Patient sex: M
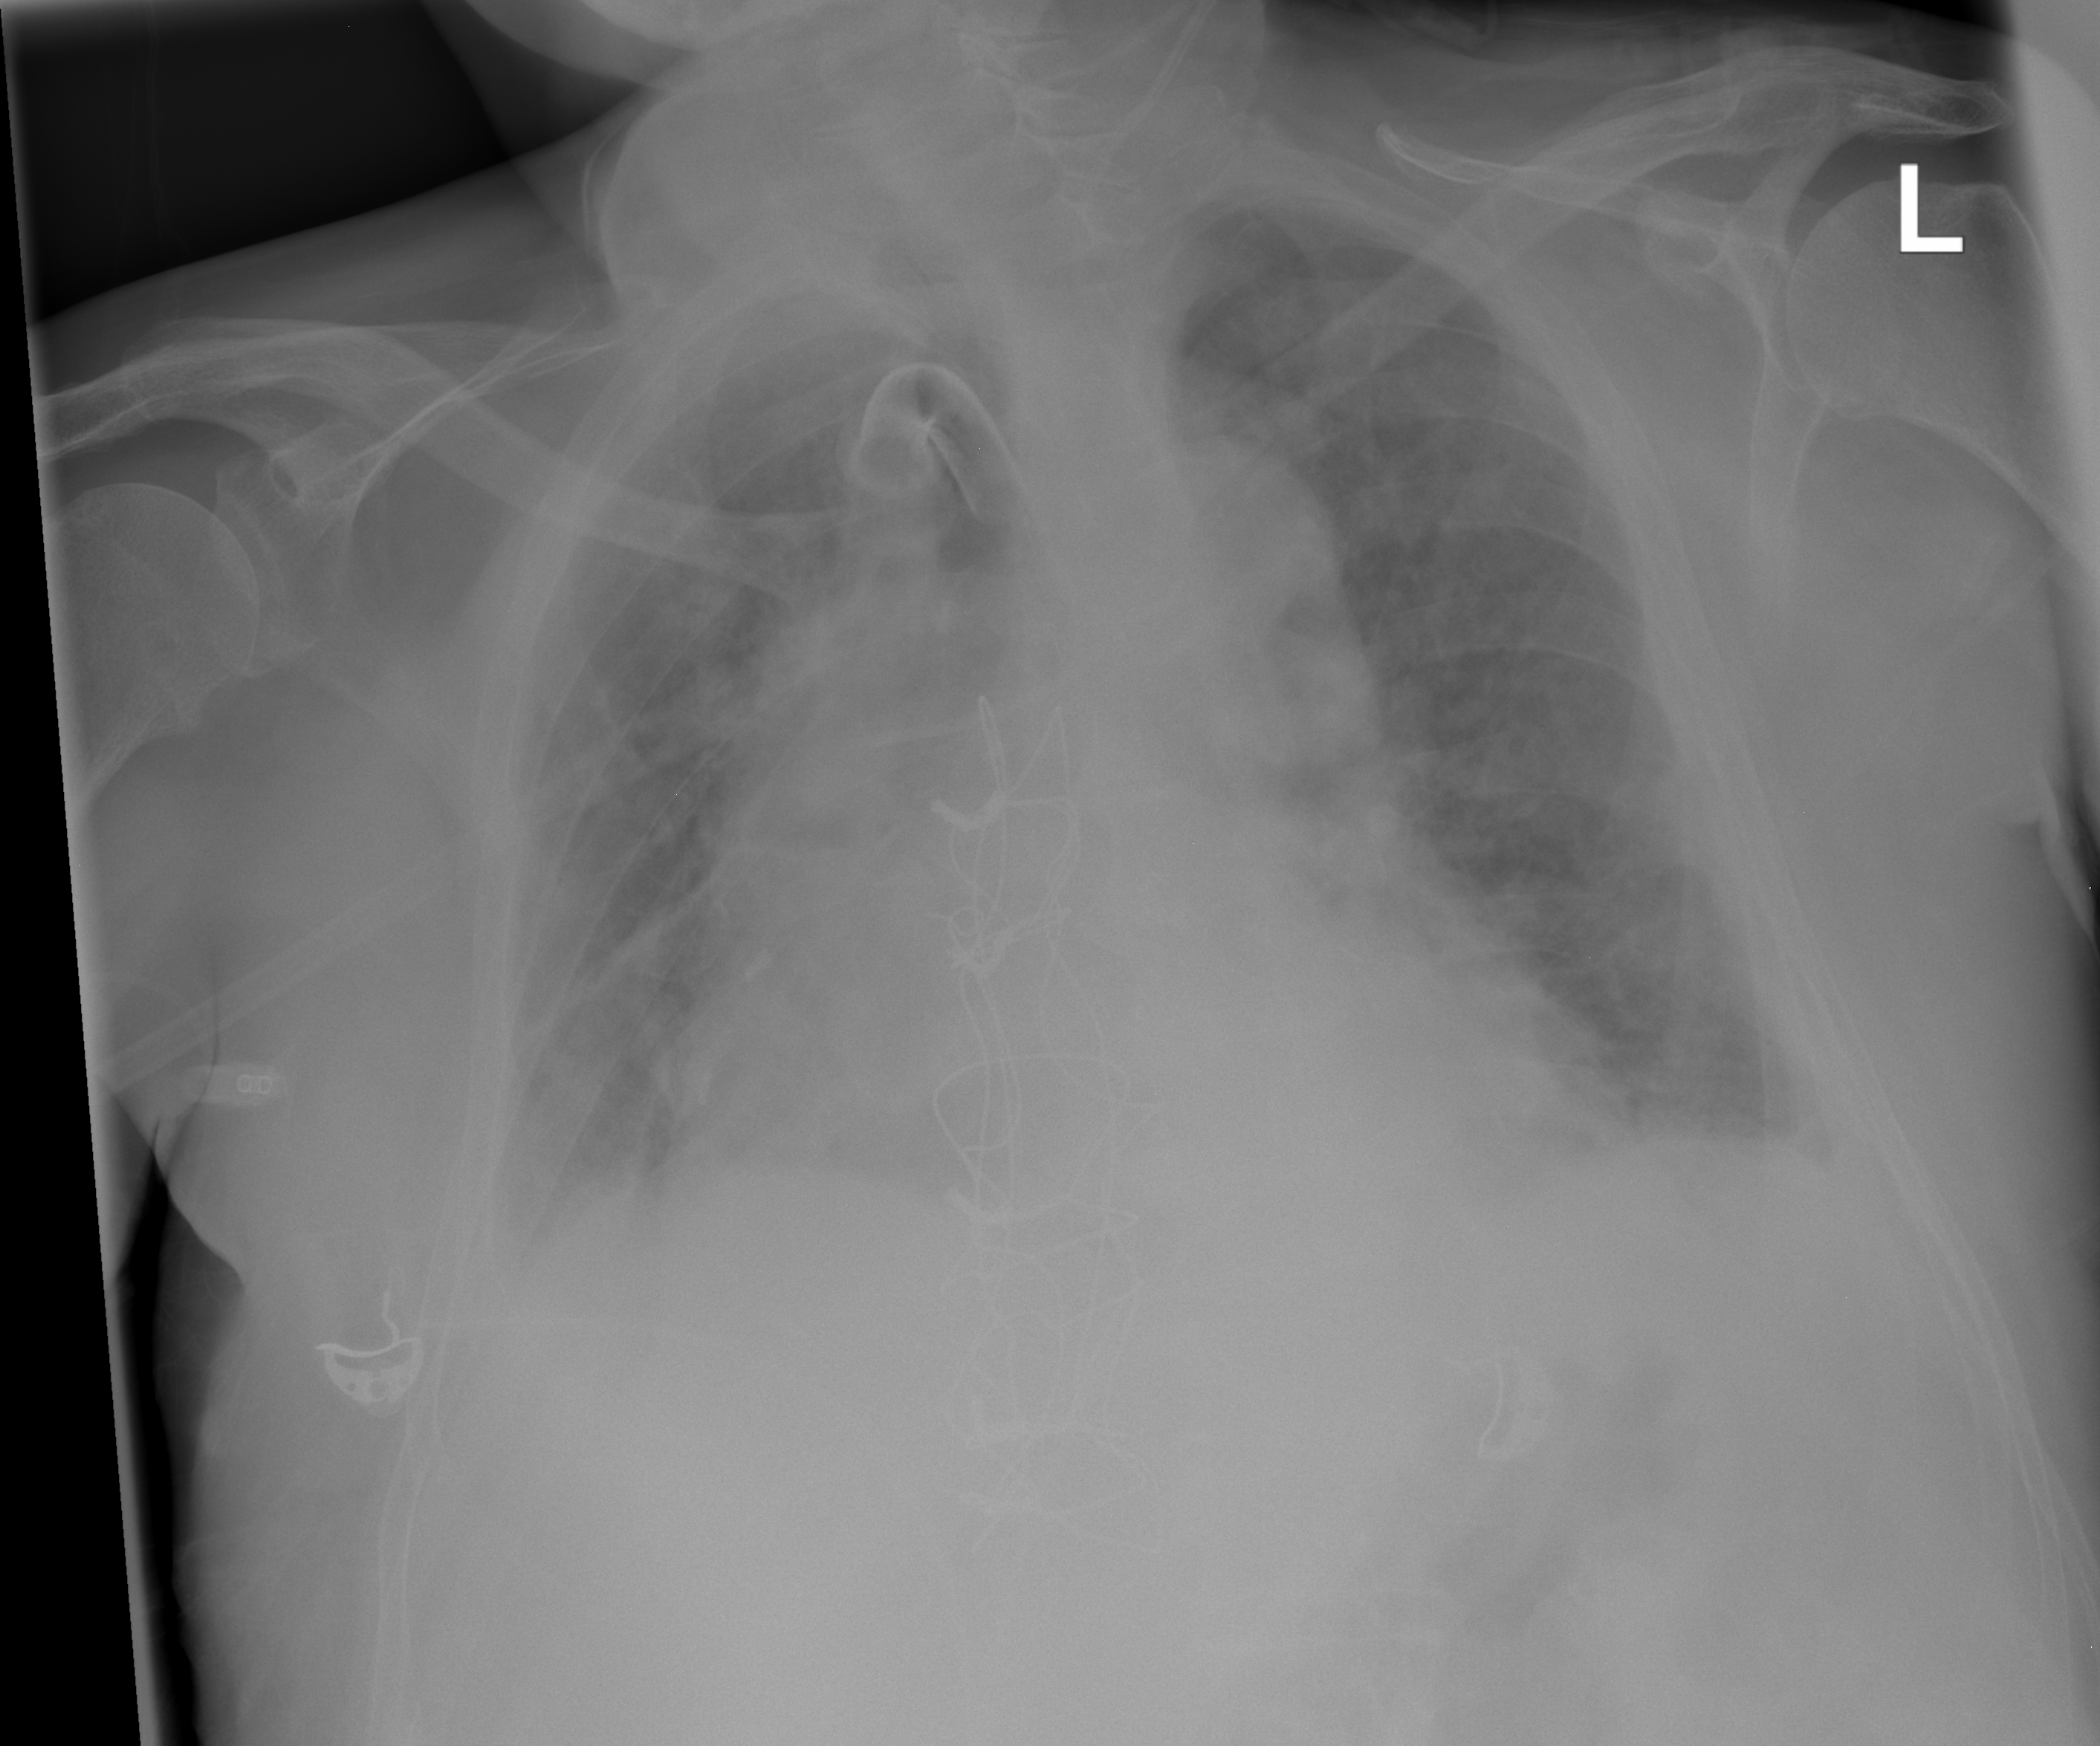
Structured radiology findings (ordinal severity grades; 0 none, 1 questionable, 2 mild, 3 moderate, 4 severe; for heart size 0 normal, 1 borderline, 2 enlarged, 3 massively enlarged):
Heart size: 2
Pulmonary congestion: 2
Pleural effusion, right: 2
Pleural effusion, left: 2
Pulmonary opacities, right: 2
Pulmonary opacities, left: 2
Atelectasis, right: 2
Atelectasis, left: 2